Question: I am using Bootstrap 3 to show a modal dialog with at dropdown selection. The dropdown allows the user to select a page in a pdf. It is dynamically populated just prior to showing the dialog. The dialog works well and the dropdown is correctly populated with page items.

The non-working code is here.
'''
function choosePage(numPages) {
var pdfPageSelector = document.getElementById("pdfPageSelector");
for (var i = 1; i <= numPages; i++){
var opt = document.createElement("option");
var anchor = document.createElement("a");
anchor.href = "#";
anchor.id = "page_id";
var text = document.createTextNode("page " + i);
text.href = "#";
anchor.appendChild(text);
opt.appendChild(anchor);
anchor.onclick = function() {
alert('clicked');
};
pdfPageSelector.appendChild(opt);
}
$('#page_id').on('click', function(e){
alert('clicked');
e.preventDefault(); // Prevent the default anchor functionality
});
$('#page_id').click(function(e) {
alert('clicked');
e.preventDefault(); // Prevent the default anchor functionality
});
}
choosePage(3);
'''
'''
<script src="https://ajax.googleapis.com/ajax/libs/jquery/2.1.1/jquery.min.js"></script>
<script src="https://maxcdn.bootstrapcdn.com/bootstrap/3.3.1/js/bootstrap.min.js"></script>
<!-- Modal -->
<div class="modal fade" id="pdfChooseModal" tabindex="-1" role="dialog" aria-labelledby="myModalLabel" aria-hidden="true">
<div class="modal-dialog">
<div class="modal-content">
<div class="modal-header">
<button type="button" class="close" data-dismiss="modal" aria-hidden="true">&times;</button>
<h4 class="modal-title" id="myModalLabel">Choose page to redact</h4>
</div>
<div class="modal-body">
<div>
Please choose page to redact.
</div>
<select class="form-control" id="pdfPageSelector">
</select>
</div>
</div>
<div class="modal-footer">
<button type="button" class="btn btn-default" data-dismiss="modal" onclick="pageChosen()">Choose</button>
</div>
</div><!-- /.modal-content -->
</div><!-- /.modal-dialog -->
</div><!-- /.modal -->
'''
Bootstrap 3 changes the way that dropdown selections are implemented. I cannot figure out how read the index or value of the selected item. A fallback is to implement an event that is fired when the element is selected (the old Bootstrap 2 method doesn't work seem anymore).
I have tried adding onclick event handler in pure javascript:
'''
var anchor = document.createElement("a");
anchor.id = "page_id";
anchor.onclick = function() {
alert('clicked');
};
'''
I have tried adding .click and .on in jQuery:
'''
$('#page_id').on('click', function(e){
e.preventDefault(); // Prevent the default anchor functionality.
alert('clicked');
});
'''
or .click
'''
$('#page_id').click(function(e) {
e.preventDefault(); // Prevent the default anchor functionality.
alert('clicked');
});
'''
What am I missing?
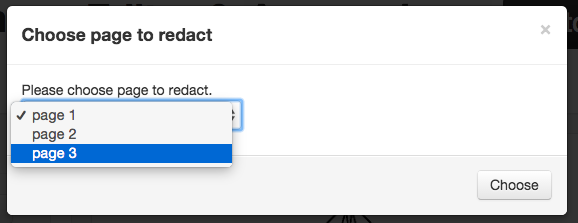
Answer: Must understand that when you are using 'select' tag of html, either of 'select' tag or its 'option' tag. 'onchange' of 'select' tag. i have done as follow when you select any option from dropdown, alert will come and i have bind onchange event as follow:
'''
$('#pdfPageSelector').on('change',function(e){
alert('fired');
});
'''
'''
function choosePage(numPages) {
var pdfPageSelector = document.getElementById("pdfPageSelector");
for (var i = 1; i <= numPages; i++){
var opt = document.createElement("option");
var anchor = document.createElement("a");
anchor.href = "#";
anchor.id = "page_id";
var text = document.createTextNode("page " + i);
text.href = "#";
anchor.appendChild(text);
opt.appendChild(anchor);
anchor.onclick = function() {
alert('clicked');
};
pdfPageSelector.appendChild(opt);
}
$('#pdfPageSelector').on('change',function(e){
alert('fired');
});
$('#page_id').on('click', function(e){
alert('clicked');
e.preventDefault(); // Prevent the default anchor functionality
});
$('#page_id').click(function(e) {
alert('clicked');
e.preventDefault(); // Prevent the default anchor functionality
});
}
choosePage(3);
'''
'''
<script src="https://ajax.googleapis.com/ajax/libs/jquery/2.1.1/jquery.min.js"></script>
<script src="https://maxcdn.bootstrapcdn.com/bootstrap/3.3.1/js/bootstrap.min.js"></script>
<!-- Modal -->
<div class="modal fade" id="pdfChooseModal" tabindex="-1" role="dialog" aria-labelledby="myModalLabel" aria-hidden="true">
<div class="modal-dialog">
<div class="modal-content">
<div class="modal-header">
<button type="button" class="close" data-dismiss="modal" aria-hidden="true">&times;</button>
<h4 class="modal-title" id="myModalLabel">Choose page to redact</h4>
</div>
<div class="modal-body">
<div>
Please choose page to redact.
</div>
<select class="form-control" id="pdfPageSelector">
</select>
</div>
</div>
<div class="modal-footer">
<button type="button" class="btn btn-default" data-dismiss="modal" onclick="pageChosen()">Choose</button>
</div>
</div><!-- /.modal-content -->
</div><!-- /.modal-dialog -->
</div><!-- /.modal -->
'''